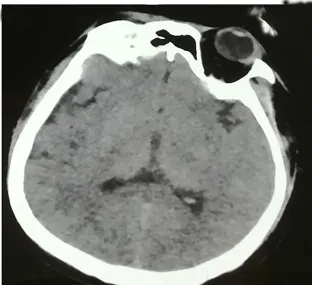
The plain brain CT imaging at different time [ 4th day,. (A) Plain CT (computer tomography) brain imaging was normal at the 4th day after initial symptoms.
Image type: radiology (ct)